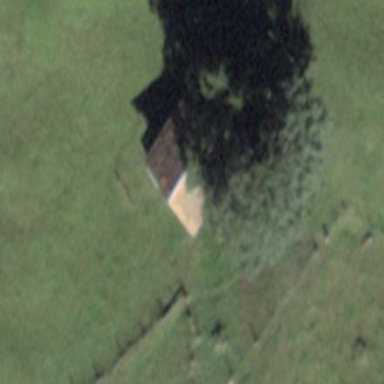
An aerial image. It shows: Cabin.